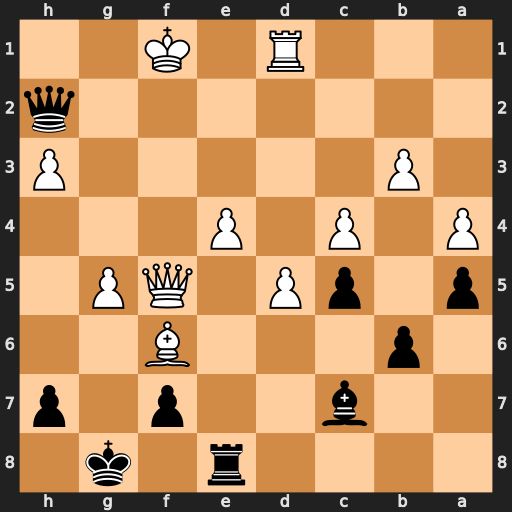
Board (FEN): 4r1k1/2b2p1p/1p3B2/p1pP1QP1/P1P1P3/1P5P/7q/3R1K2
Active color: b
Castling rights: -
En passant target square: -
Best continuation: Qh1+ Ke2 Rxe4+ Kd2 Bf4+ Qxf4 Qg2+ Kc1 Rxf4 d6 Rxf6 gxf6 Qg5+